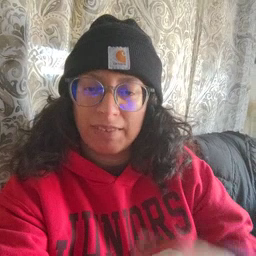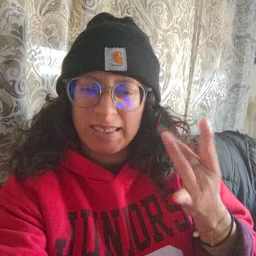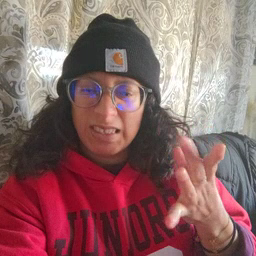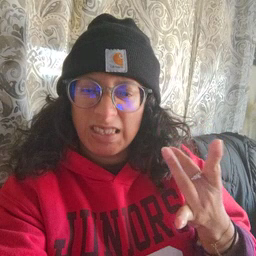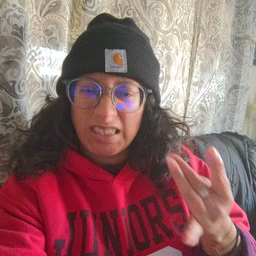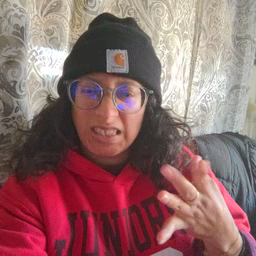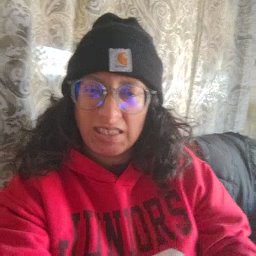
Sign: sticky